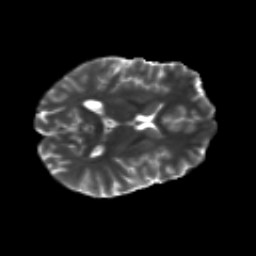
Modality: T2w
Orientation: axial
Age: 19
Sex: male
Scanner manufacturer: siemens
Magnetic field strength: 3 T
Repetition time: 8.8 s
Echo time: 0.085 s